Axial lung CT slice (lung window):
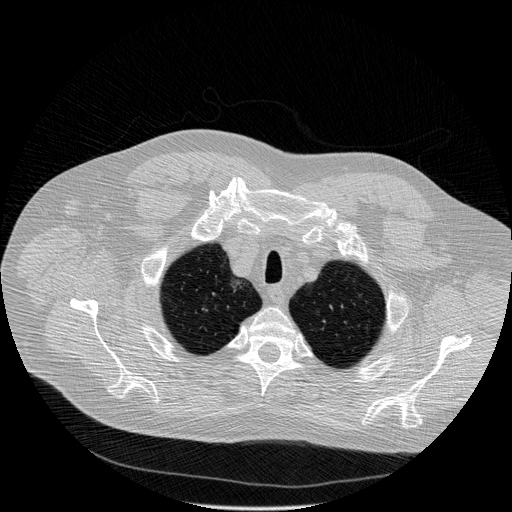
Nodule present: no